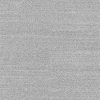
Atmospheric dust classification: dusty